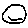
Label: smiley face